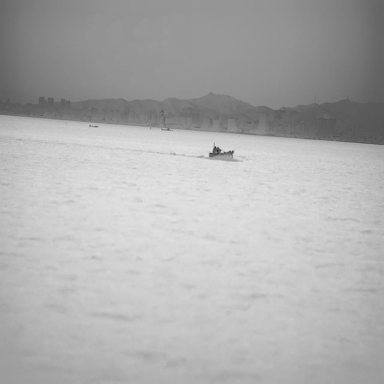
There are three bulk_carriers in the infrared image.